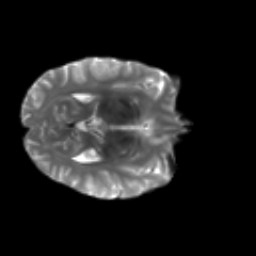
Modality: T2w
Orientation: axial
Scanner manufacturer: siemens
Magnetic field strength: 3 T
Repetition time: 4.16 s
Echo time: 0.0806 s